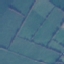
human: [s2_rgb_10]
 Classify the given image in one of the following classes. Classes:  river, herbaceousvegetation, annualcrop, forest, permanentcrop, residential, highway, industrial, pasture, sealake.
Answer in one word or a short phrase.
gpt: Pasture